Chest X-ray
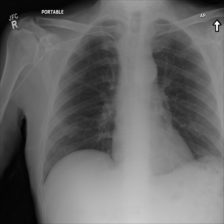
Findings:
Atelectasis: negative
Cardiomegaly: negative
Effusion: negative
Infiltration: negative
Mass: negative
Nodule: negative
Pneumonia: negative
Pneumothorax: negative
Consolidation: negative
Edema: negative
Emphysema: negative
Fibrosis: negative
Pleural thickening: negative
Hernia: negative